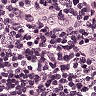
Metastatic tissue present: no